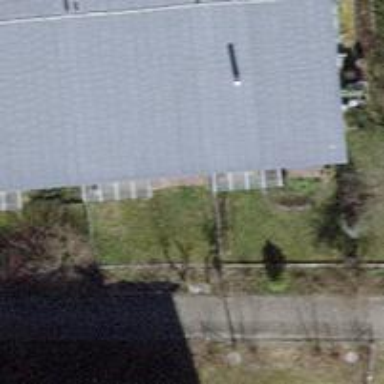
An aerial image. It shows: Semidetached house.